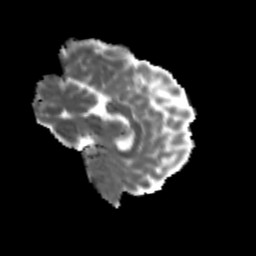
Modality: MD
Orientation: sagittal
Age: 25
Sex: female
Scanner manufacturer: siemens
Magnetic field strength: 3 T
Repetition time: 3.5 s
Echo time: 0.113 s